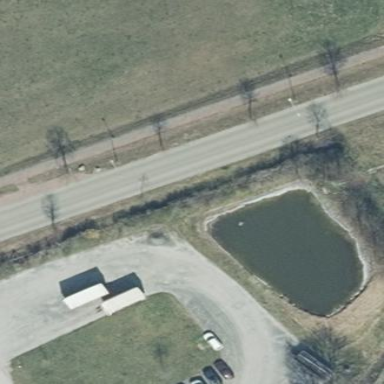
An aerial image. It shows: Pond surrounded by natural water.